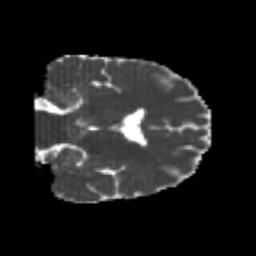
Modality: MD
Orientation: coronal
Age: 25
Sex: male
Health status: healthy
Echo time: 0.074 s